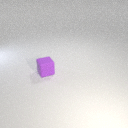
small purple rubber cube